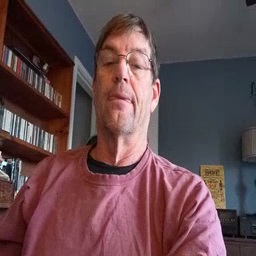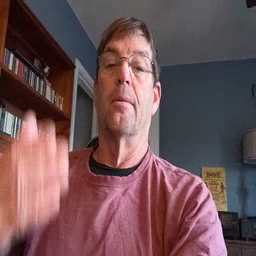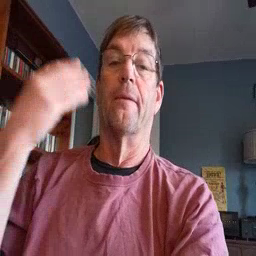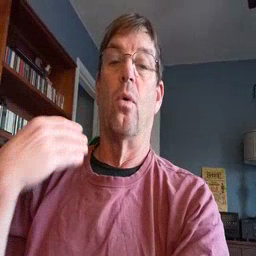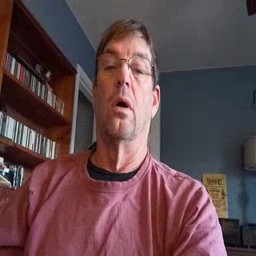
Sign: before